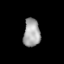
Tissue: lung
Cell type: Epithelial cells
Senescence score: 0.2078
Nuclear area (px): 459
Mean DAPI intensity: 164.275